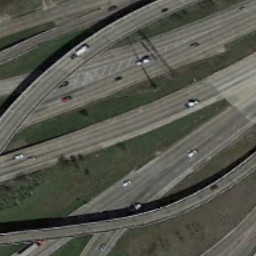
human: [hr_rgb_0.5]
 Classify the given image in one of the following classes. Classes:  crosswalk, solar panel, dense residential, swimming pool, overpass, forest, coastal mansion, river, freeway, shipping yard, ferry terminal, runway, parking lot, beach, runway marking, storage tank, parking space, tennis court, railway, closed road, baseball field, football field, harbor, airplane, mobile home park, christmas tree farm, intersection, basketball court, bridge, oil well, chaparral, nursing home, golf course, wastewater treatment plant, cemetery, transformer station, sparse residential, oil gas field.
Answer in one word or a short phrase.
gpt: overpass